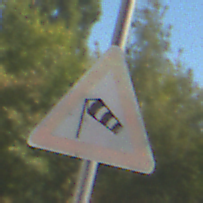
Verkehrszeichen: SeitenwindVonLinks
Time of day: Midday
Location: Outdoor (Nature)
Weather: Clear
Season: Summer
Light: Natural